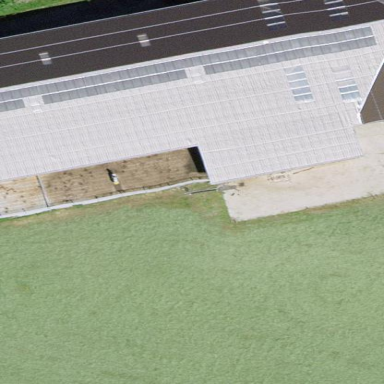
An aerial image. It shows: Cowshed building.